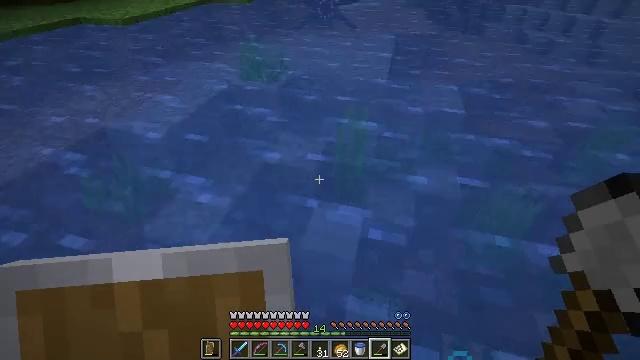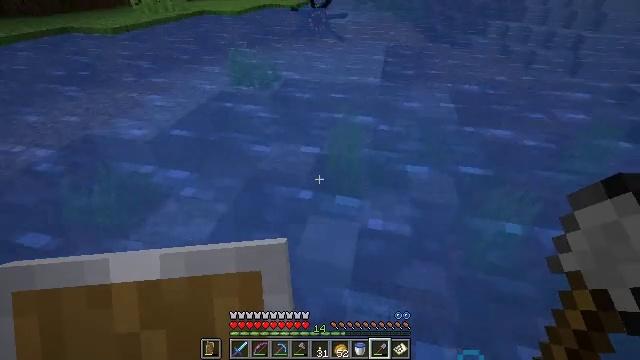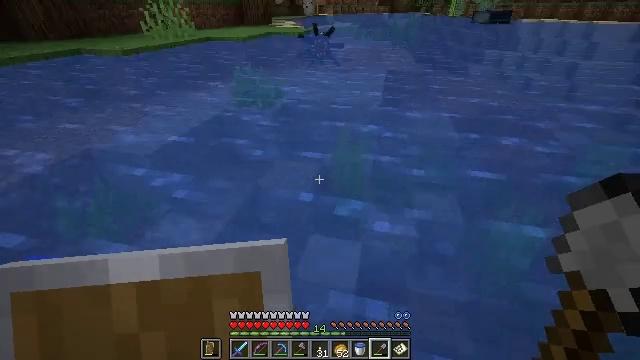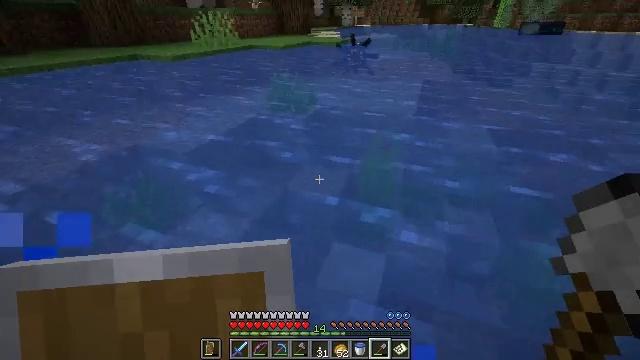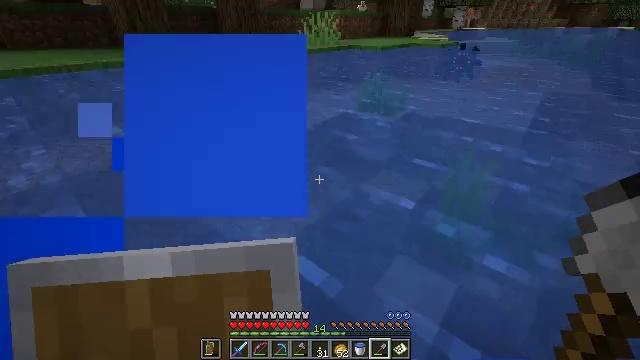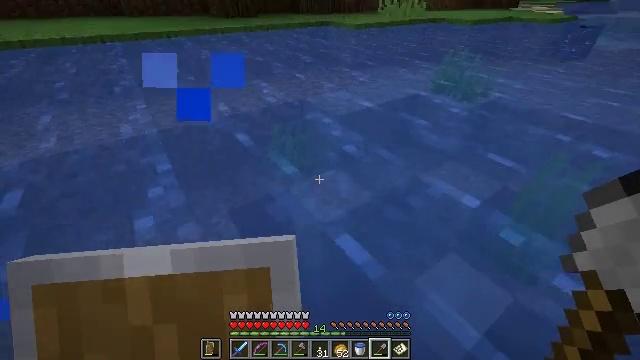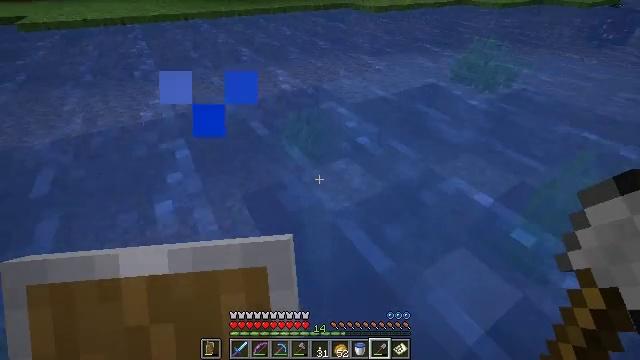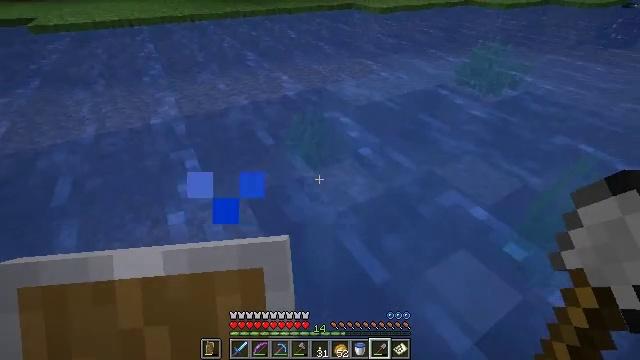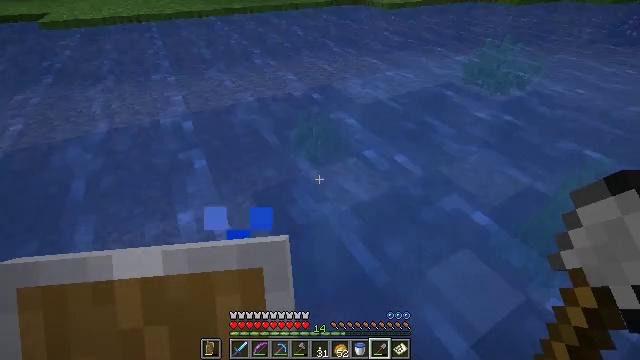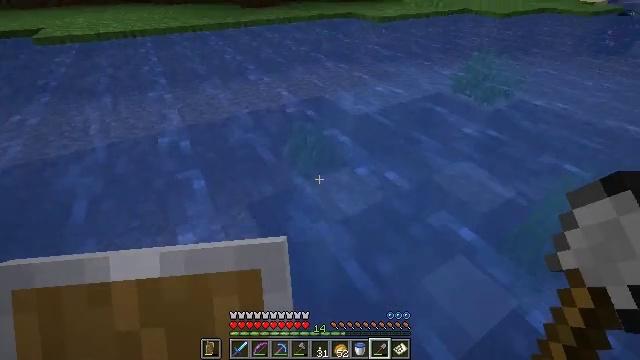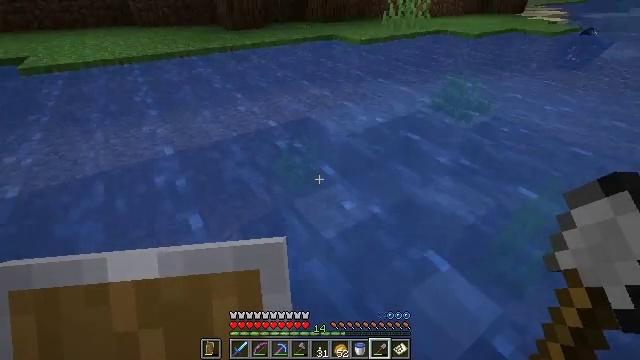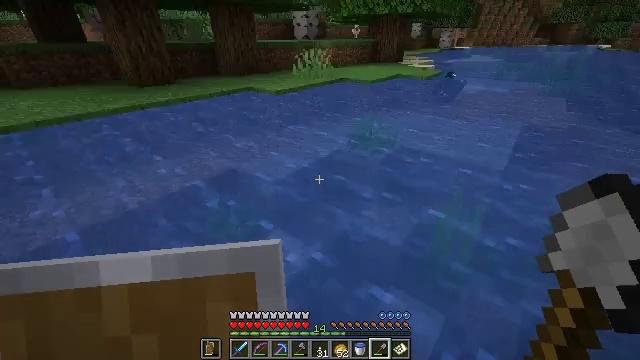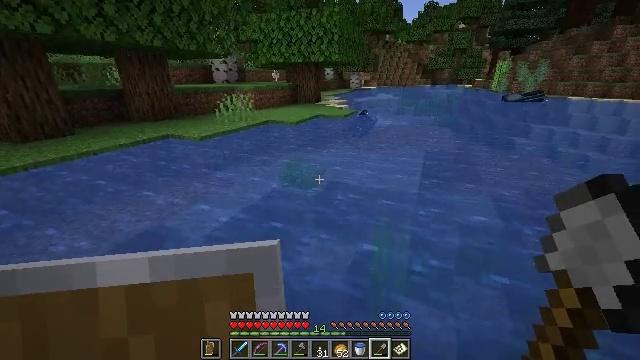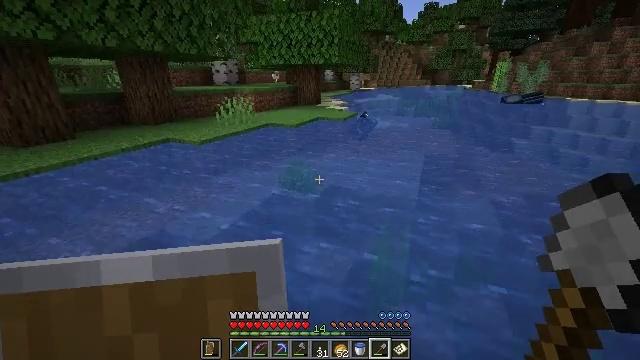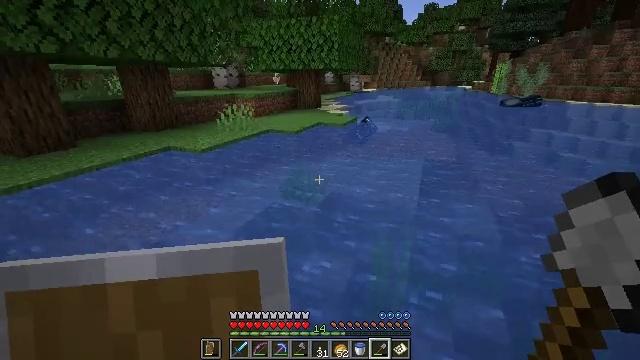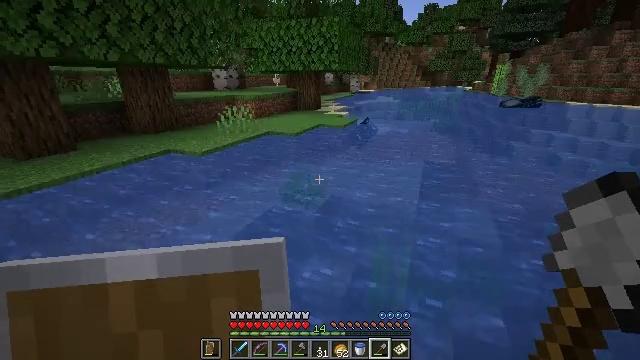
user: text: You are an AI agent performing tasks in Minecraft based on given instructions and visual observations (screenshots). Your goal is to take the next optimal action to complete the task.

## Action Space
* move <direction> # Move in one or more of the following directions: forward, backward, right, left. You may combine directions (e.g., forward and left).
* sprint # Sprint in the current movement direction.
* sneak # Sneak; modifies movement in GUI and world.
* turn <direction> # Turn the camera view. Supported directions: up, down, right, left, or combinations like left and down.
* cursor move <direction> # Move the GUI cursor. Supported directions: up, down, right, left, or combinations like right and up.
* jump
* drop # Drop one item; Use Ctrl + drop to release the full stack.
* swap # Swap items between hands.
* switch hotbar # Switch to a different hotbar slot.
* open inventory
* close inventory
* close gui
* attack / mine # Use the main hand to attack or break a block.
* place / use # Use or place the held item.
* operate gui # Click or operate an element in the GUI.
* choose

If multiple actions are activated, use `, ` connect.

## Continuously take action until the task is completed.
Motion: motion action
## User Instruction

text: Dig up clay found underwater.
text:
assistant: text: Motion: turn right and up, jump
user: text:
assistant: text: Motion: turn up, jump
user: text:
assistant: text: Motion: turn left and up, jump
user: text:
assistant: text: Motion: turn left, jump
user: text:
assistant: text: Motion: turn left and down, jump
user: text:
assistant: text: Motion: turn left and down, jump
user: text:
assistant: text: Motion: jump
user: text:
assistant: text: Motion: turn left and down, jump
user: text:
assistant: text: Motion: turn right and up, jump
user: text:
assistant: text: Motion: turn right and up, jump
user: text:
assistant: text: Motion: turn right and up, jump
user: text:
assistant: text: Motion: turn right and up, jump
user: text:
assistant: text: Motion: move forward, jump
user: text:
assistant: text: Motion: move forward, jump
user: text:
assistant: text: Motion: move forward, jump
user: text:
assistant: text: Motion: move forward, jump
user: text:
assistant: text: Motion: move forward, jump
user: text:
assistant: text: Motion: move forward, jump
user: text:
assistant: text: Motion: move forward, jump
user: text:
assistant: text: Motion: move forward, turn right and down, jump
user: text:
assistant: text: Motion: move forward, turn left and down, jump
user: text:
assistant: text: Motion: move forward, jump
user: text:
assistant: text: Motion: move forward, jump
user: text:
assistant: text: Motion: move forward, jump
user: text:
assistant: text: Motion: move forward and move right, turn right, jump
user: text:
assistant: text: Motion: move forward and move right, turn right and up, jump
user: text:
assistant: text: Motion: move forward and move right, turn right and up, jump
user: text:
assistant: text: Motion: move forward and move right, turn right and down, jump
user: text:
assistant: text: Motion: move forward, turn right and down, jump
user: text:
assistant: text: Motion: move forward and move right, turn right and down, jump